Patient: sex F, age 43
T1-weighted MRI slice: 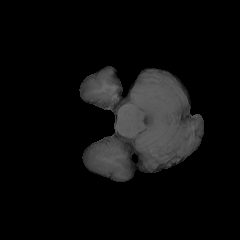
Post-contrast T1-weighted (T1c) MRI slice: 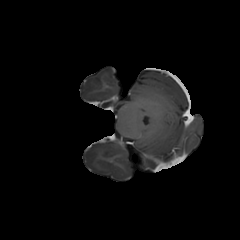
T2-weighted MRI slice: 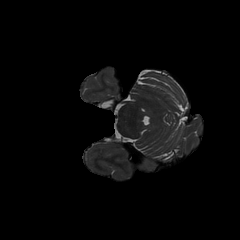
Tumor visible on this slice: no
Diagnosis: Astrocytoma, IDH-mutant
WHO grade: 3